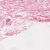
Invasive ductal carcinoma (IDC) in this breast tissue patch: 0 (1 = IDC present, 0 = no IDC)